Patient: sex M, age 61
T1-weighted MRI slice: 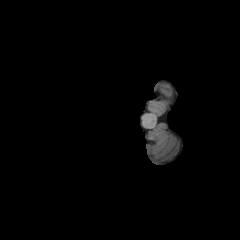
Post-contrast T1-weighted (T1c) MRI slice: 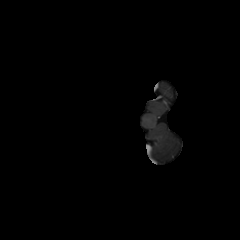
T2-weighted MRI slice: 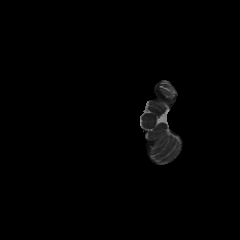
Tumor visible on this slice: no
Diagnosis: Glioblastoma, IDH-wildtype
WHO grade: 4